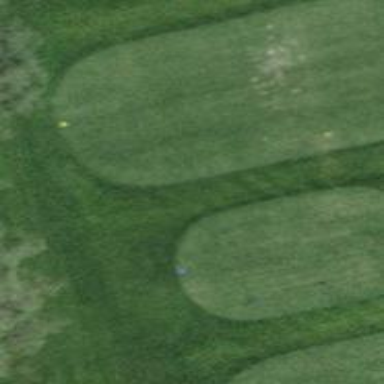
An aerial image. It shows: Grassy area designated as golf tee.